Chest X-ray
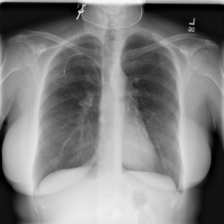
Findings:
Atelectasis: negative
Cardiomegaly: negative
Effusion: negative
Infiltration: negative
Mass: negative
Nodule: positive
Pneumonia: negative
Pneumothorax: negative
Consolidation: negative
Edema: negative
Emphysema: negative
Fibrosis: positive
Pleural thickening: negative
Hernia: negative